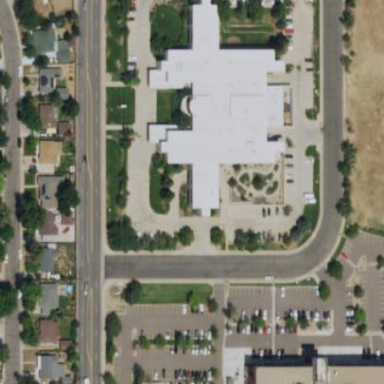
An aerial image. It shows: Office building.